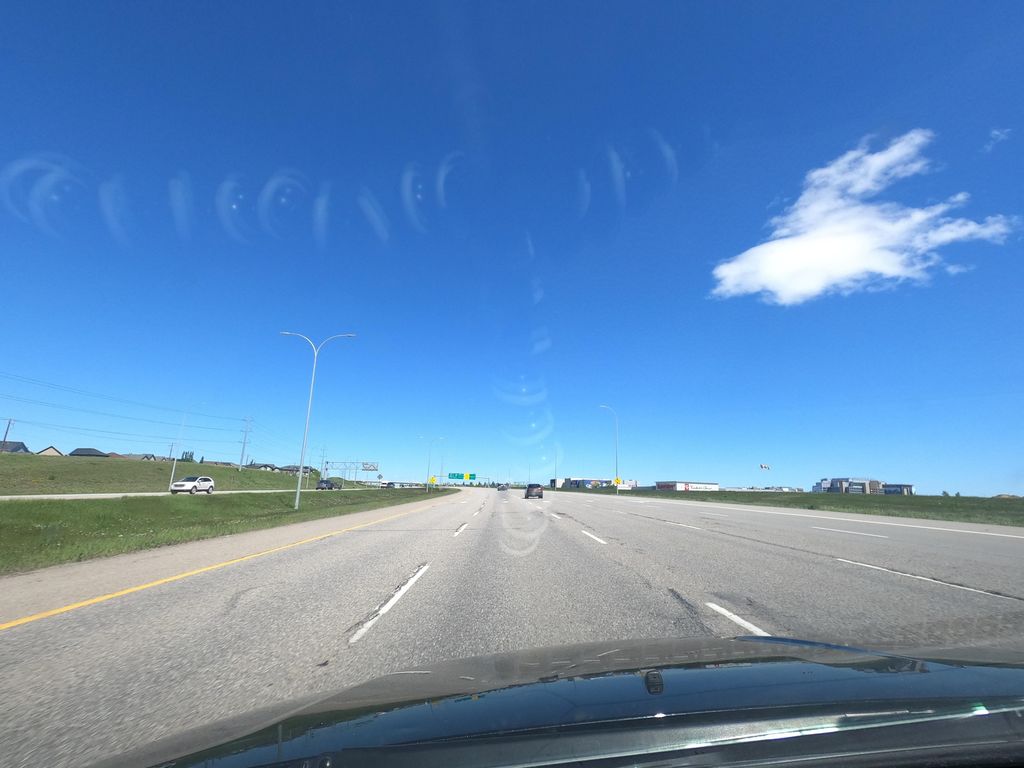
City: calgary